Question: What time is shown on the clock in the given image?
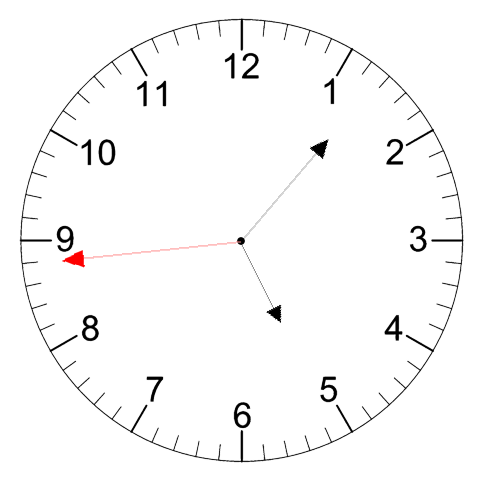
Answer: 05:06:44